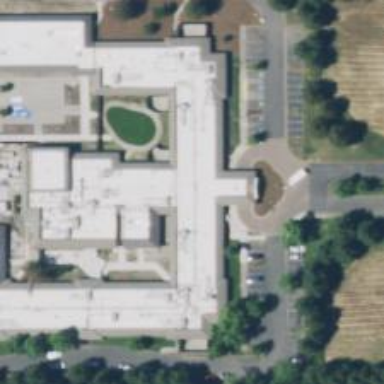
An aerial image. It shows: Healthcare facility identified as hospital.